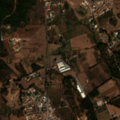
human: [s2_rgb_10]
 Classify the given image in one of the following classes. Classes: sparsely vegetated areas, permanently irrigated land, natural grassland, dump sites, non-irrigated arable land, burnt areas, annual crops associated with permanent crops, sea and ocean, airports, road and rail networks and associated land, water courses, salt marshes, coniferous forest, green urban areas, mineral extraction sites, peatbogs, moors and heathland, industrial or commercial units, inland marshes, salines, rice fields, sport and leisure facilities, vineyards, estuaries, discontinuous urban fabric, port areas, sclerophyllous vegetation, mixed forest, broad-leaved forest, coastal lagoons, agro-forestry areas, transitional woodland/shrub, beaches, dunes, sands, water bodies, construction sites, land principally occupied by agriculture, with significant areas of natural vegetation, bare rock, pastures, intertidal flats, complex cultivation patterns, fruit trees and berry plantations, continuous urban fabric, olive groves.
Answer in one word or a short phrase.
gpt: discontinuous urban fabric, complex cultivation patterns, transitional woodland/shrub